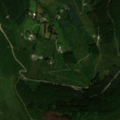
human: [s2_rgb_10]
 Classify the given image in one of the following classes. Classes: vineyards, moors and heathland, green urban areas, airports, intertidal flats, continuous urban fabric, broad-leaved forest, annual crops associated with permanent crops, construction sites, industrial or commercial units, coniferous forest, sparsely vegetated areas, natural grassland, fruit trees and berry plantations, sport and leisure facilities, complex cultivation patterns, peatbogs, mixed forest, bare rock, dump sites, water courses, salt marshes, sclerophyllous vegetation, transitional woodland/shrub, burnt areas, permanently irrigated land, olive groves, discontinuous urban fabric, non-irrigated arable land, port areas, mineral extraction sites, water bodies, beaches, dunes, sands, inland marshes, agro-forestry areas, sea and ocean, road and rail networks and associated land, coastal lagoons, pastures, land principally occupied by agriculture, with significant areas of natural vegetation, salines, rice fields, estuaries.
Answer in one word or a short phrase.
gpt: land principally occupied by agriculture, with significant areas of natural vegetation, coniferous forest, moors and heathland, transitional woodland/shrub